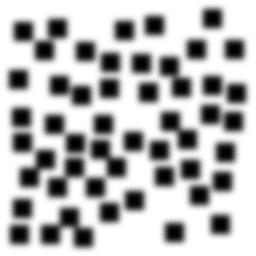
Squares: 52
Triangles: 0
Stars: 0
Total shapes: 52